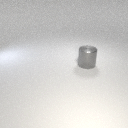
large gray metal cylinder